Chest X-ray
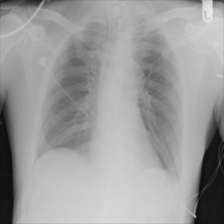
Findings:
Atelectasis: positive
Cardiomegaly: negative
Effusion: negative
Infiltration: negative
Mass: negative
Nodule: negative
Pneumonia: negative
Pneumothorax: negative
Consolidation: negative
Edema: negative
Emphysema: negative
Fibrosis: negative
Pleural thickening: negative
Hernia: negative